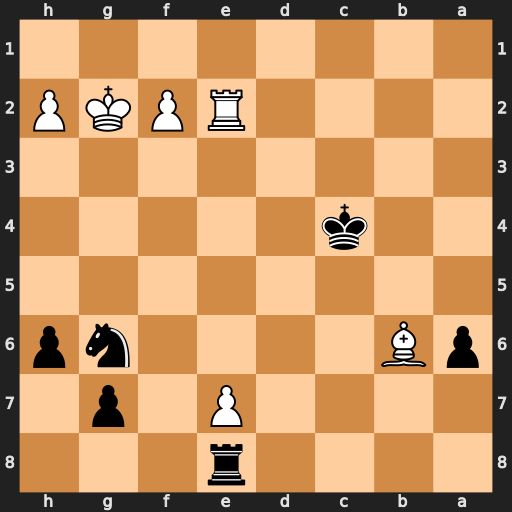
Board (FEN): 4r3/4P1p1/pB4np/8/2k5/8/4RPKP/8
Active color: b
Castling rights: -
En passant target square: -
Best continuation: Nf4+ Kf1 Nxe2